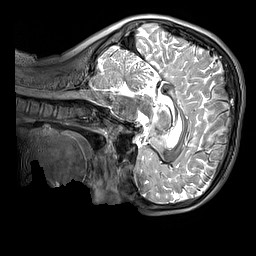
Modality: T2w
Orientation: sagittal
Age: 10
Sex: male
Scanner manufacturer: siemens
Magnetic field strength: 3 T
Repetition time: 3.2 s
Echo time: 0.408 s